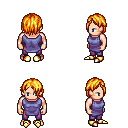
a pixel art fantasy rpg character, male body template, human, light skin, chain tabard jacket, magenta pants, light blonde bangs hairstyle, gold boots, four views (front, back, left, right), 2x2 character sprite sheet, small pixel art, hard edges, no anti-aliasing